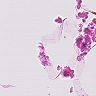
Metastatic tissue present: no